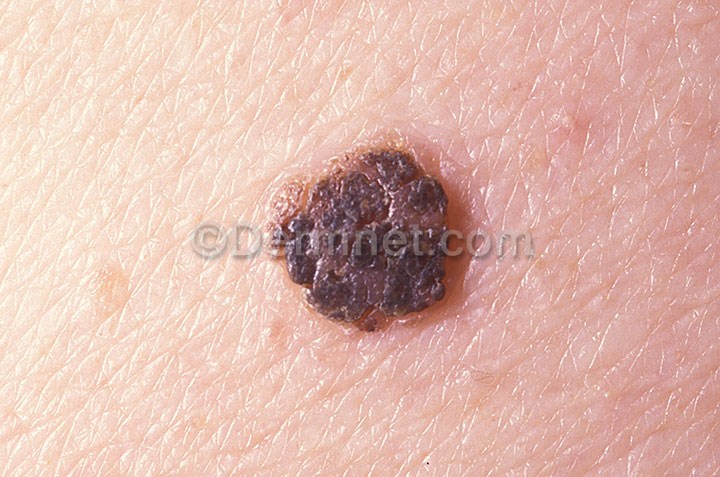
Disease: Seborrheic Keratoses and other Benign Tumors